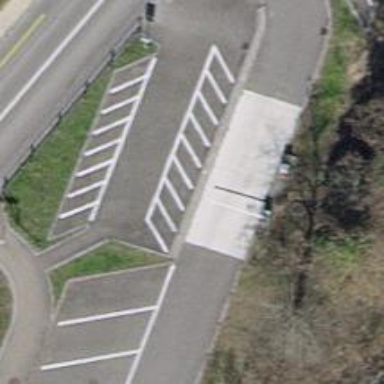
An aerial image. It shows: Lift gate barrier.